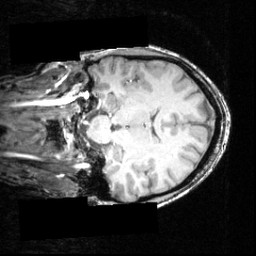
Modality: T1w
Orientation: coronal
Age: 23
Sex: male
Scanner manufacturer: siemens
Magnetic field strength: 3.951 T
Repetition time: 2.5 s
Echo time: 0.00393 s